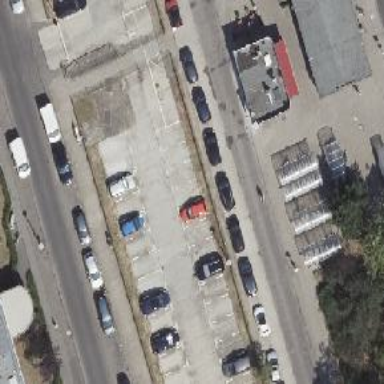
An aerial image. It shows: Service road with concrete surface. There is parallel on-street parking on the left lane.